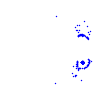
Particle: proton